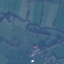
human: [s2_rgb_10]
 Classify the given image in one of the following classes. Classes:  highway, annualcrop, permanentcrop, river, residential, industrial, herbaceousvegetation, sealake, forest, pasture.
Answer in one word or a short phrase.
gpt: Pasture